Field crop: tomato
Growth stage: 2
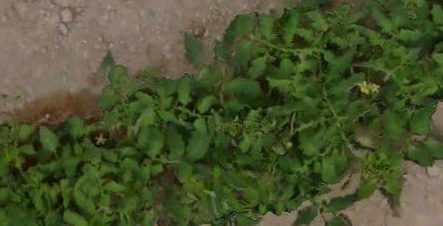
Species: tomato